Question: Using simple_form I render some radio buttons to select Gender on registration page.
code:
'''
= f.input :gender,
:collection => gender,
:as => :radio_buttons,
:item_wrapper_class => 'inline'
'''
This gives output like:

Is there a way to make the first radio button be behind Male and the 2nd radio button behind Female?
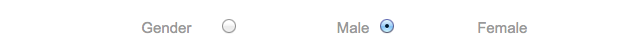
Answer: Here is a better solution than my original below.
From the code:
'''
# form_for @user do |f|
# f.collection_radio_buttons(
# :options, [[true, 'Yes'] ,[false, 'No']], :first, :last
# ) do |b|
# b.label { b.radio_button + b.text }
# end
# end
'''
I think this is what you are looking for:
'''
<%= f.collection_radio_buttons(
:gender, [['Male', 'Male'], ['Male', 'Male']], :first, :last
) do |b|
b.label { b.text + b.radio_button }
end
%>
'''
You can even add other helpers like 'image_tag' in there too:
'''
<%= f.collection_radio_buttons(
:gender, [['Male', 'Male'], ['Male', 'Male']], :first, :last
) do |b|
b.label { image_tag("#{b.text}.png") + b.radio_button }
end
%>
'''
This solution is not a normal custom component. This custom compontent inherits from CollectRadioButtonsInput instead of the normal CollectionInput class. I modified the 2 relevant methods.
Inside 'app/inputs/radio_buttons_left_label_input.rb'
'''
class RadioButtonsLeftLabelInput < SimpleForm::Inputs::CollectionRadioButtonsInput
def input
label_method, value_method = detect_collection_methods
@builder.send("collection_radio_buttons",
attribute_name, collection, value_method, label_method,
input_options, input_html_options, &collection_block_for_nested_boolean_style
)
end
protected
def build_nested_boolean_style_item_tag(collection_builder)
collection_builder.text.html_safe + collection_builder.radio_button.html_safe
end
end
'''
It can be used like this
'''
<%= form.input :gender,
:as => :radio_buttons_left_label,
:collection => %w[Female Male]
%>
'''